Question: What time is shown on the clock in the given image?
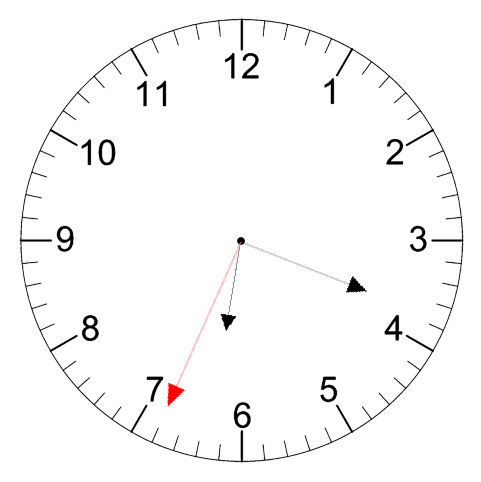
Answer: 06:18:34